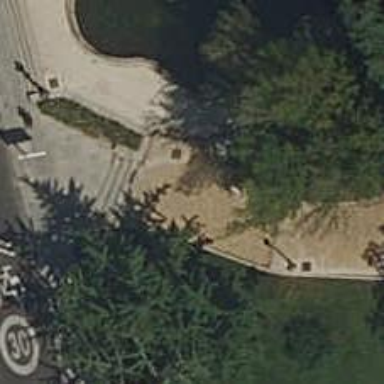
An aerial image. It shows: Path made of paving stones.